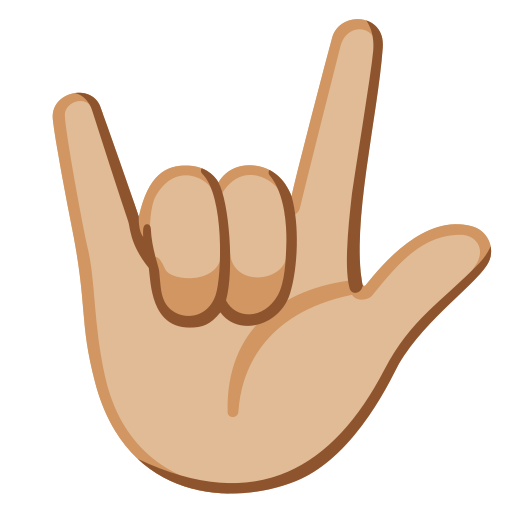
Emoji: 🤟🏼